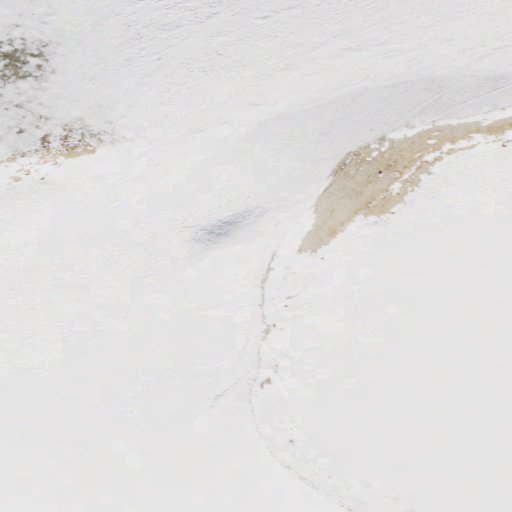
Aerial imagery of ridge(s) in Washington named Columbia Crest containing snow and barren land